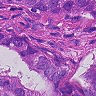
Metastatic tissue present: yes